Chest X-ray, PA view. Patient: 53 years old, sex M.
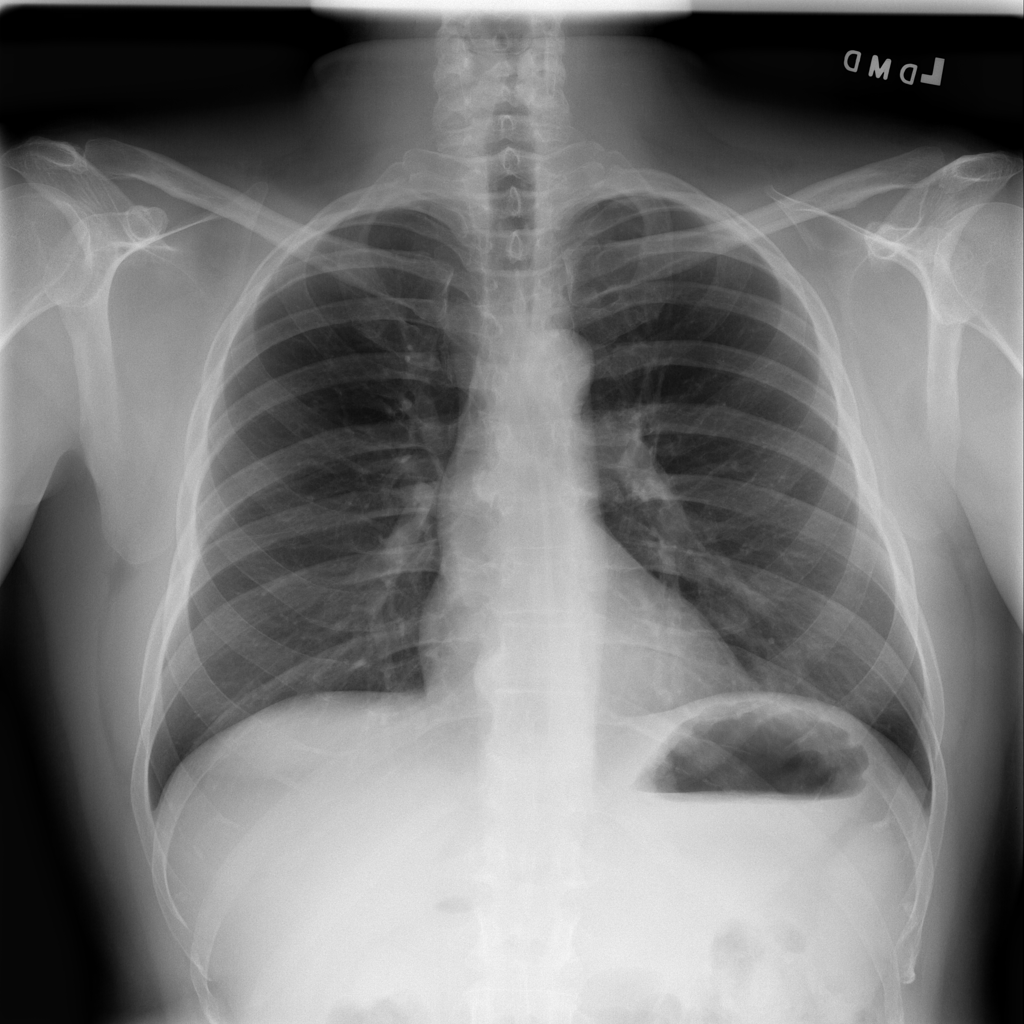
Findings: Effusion